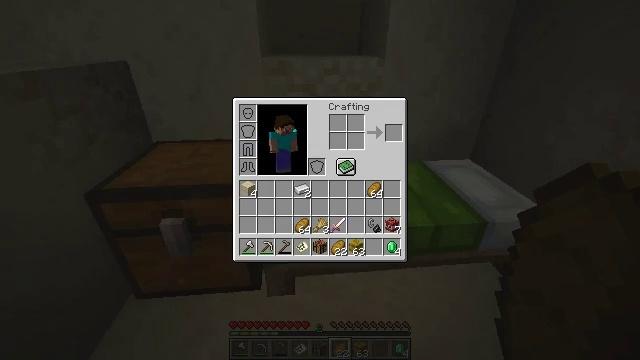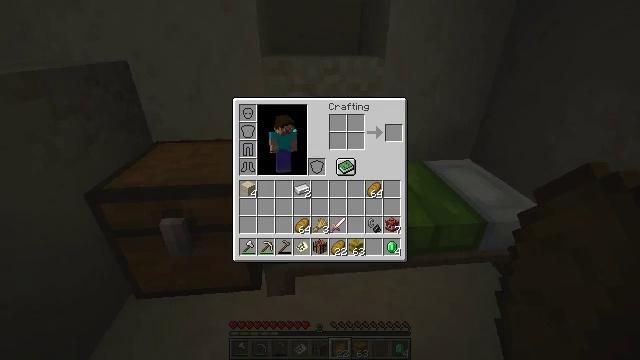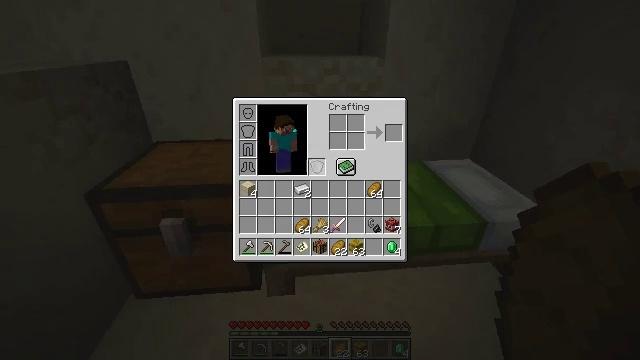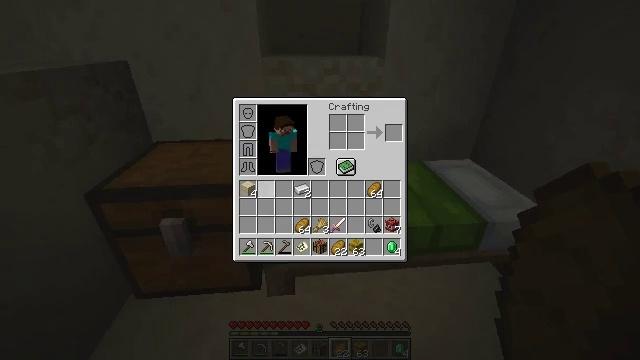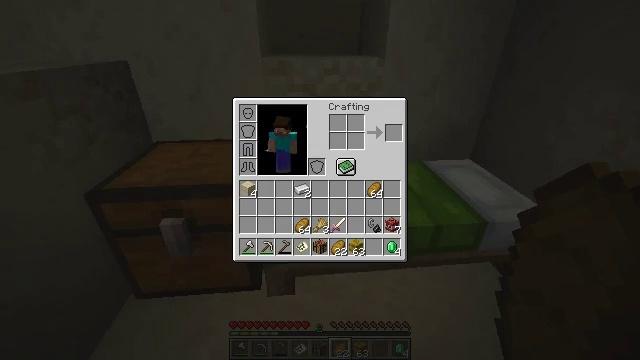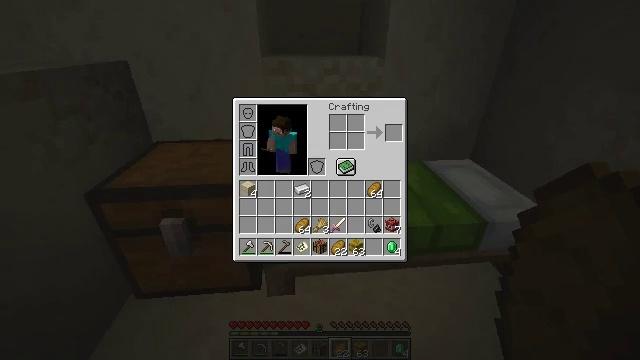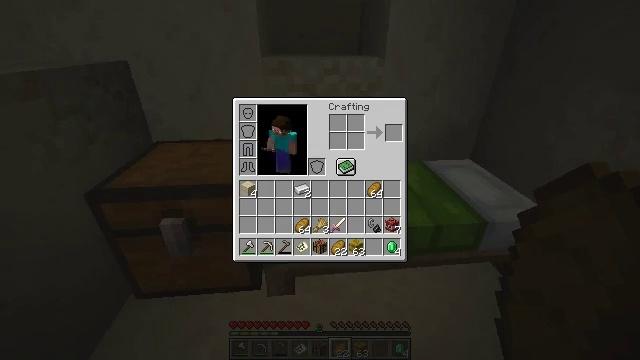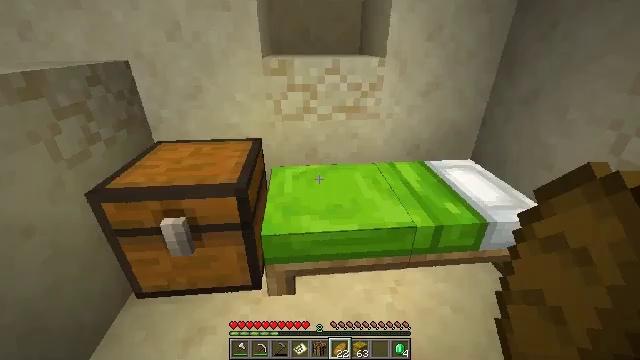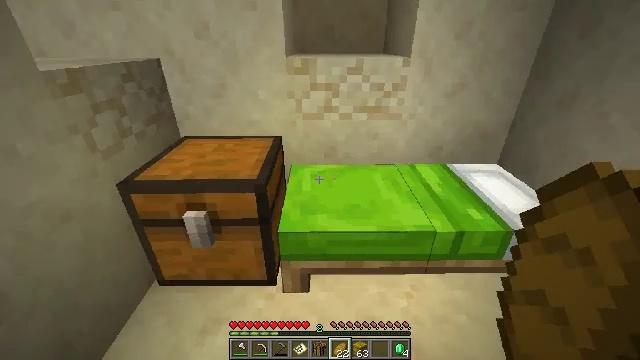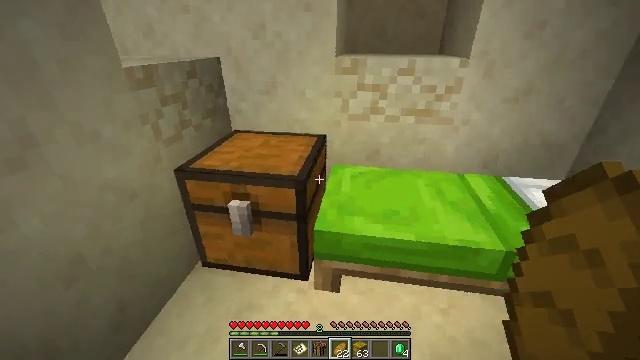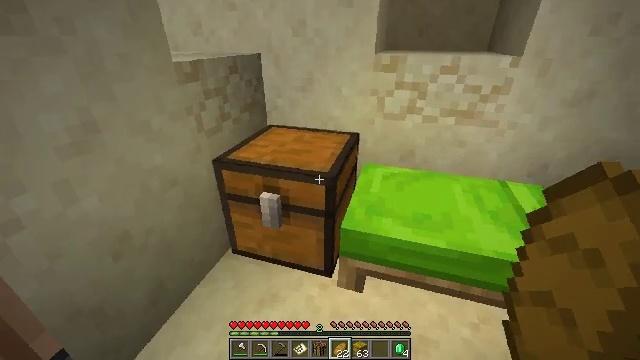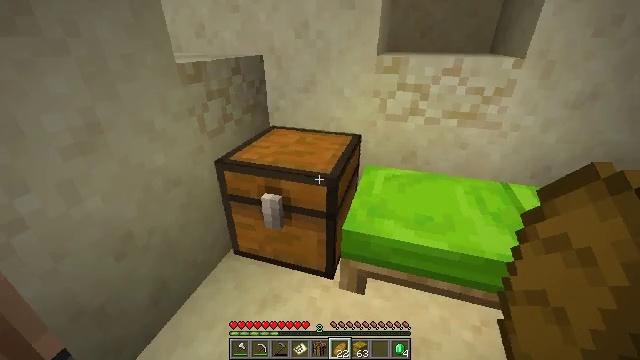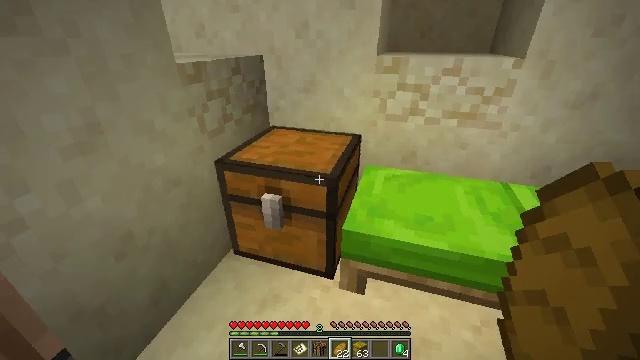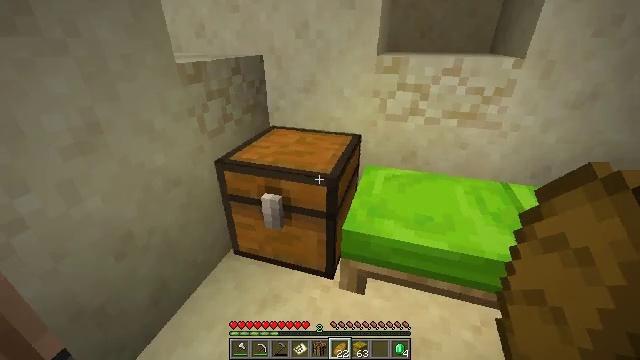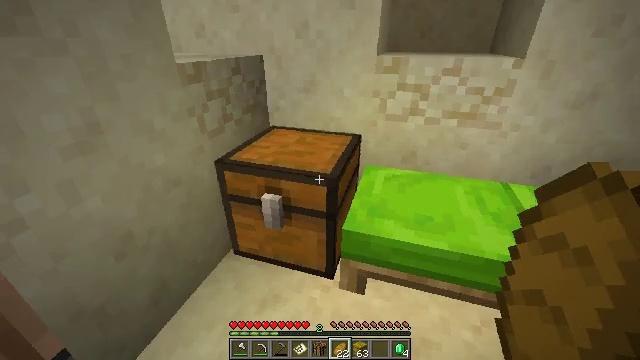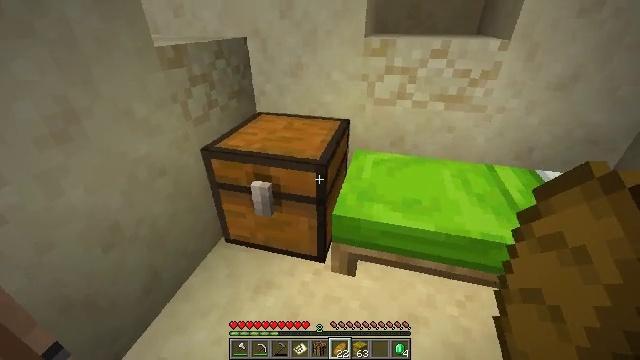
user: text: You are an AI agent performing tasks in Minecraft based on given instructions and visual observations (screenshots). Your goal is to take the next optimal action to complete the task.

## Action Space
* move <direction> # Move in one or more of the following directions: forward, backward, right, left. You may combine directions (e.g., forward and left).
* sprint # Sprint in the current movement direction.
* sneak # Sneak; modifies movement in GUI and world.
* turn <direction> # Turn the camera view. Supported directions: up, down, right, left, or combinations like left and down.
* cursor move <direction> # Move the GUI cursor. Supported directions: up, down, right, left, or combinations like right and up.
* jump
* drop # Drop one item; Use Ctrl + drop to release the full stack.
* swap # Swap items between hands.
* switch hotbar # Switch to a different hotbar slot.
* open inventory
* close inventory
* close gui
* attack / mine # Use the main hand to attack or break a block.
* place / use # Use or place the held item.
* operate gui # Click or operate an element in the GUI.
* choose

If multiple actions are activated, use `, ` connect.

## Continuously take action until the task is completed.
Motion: motion action
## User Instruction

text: Attack the lime bed to recycle it.
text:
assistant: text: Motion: no_op
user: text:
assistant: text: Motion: cursor move left and down
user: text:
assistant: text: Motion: cursor move left and down
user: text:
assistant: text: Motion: cursor move left
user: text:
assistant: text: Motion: cursor move left
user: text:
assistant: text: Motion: cursor move left
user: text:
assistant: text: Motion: no_op
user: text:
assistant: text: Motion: turn left, close gui
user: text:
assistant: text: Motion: turn left, open inventory
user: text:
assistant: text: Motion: turn left
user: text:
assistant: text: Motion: no_op
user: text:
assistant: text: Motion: no_op
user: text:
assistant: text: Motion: no_op
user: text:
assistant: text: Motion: no_op
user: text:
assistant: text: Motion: turn right and down
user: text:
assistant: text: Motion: turn down
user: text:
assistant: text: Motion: no_op
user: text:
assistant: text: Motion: no_op
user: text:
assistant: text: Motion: turn right and down, close inventory
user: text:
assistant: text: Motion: close inventory
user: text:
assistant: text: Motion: cursor move down, close inventory
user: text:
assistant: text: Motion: cursor move right and down, close inventory
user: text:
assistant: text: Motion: cursor move down, open gui
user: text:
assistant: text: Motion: cursor move left
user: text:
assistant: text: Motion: cursor move down
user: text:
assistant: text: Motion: no_op
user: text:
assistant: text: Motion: no_op
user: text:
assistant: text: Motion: no_op
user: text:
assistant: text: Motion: no_op
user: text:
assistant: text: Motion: no_op